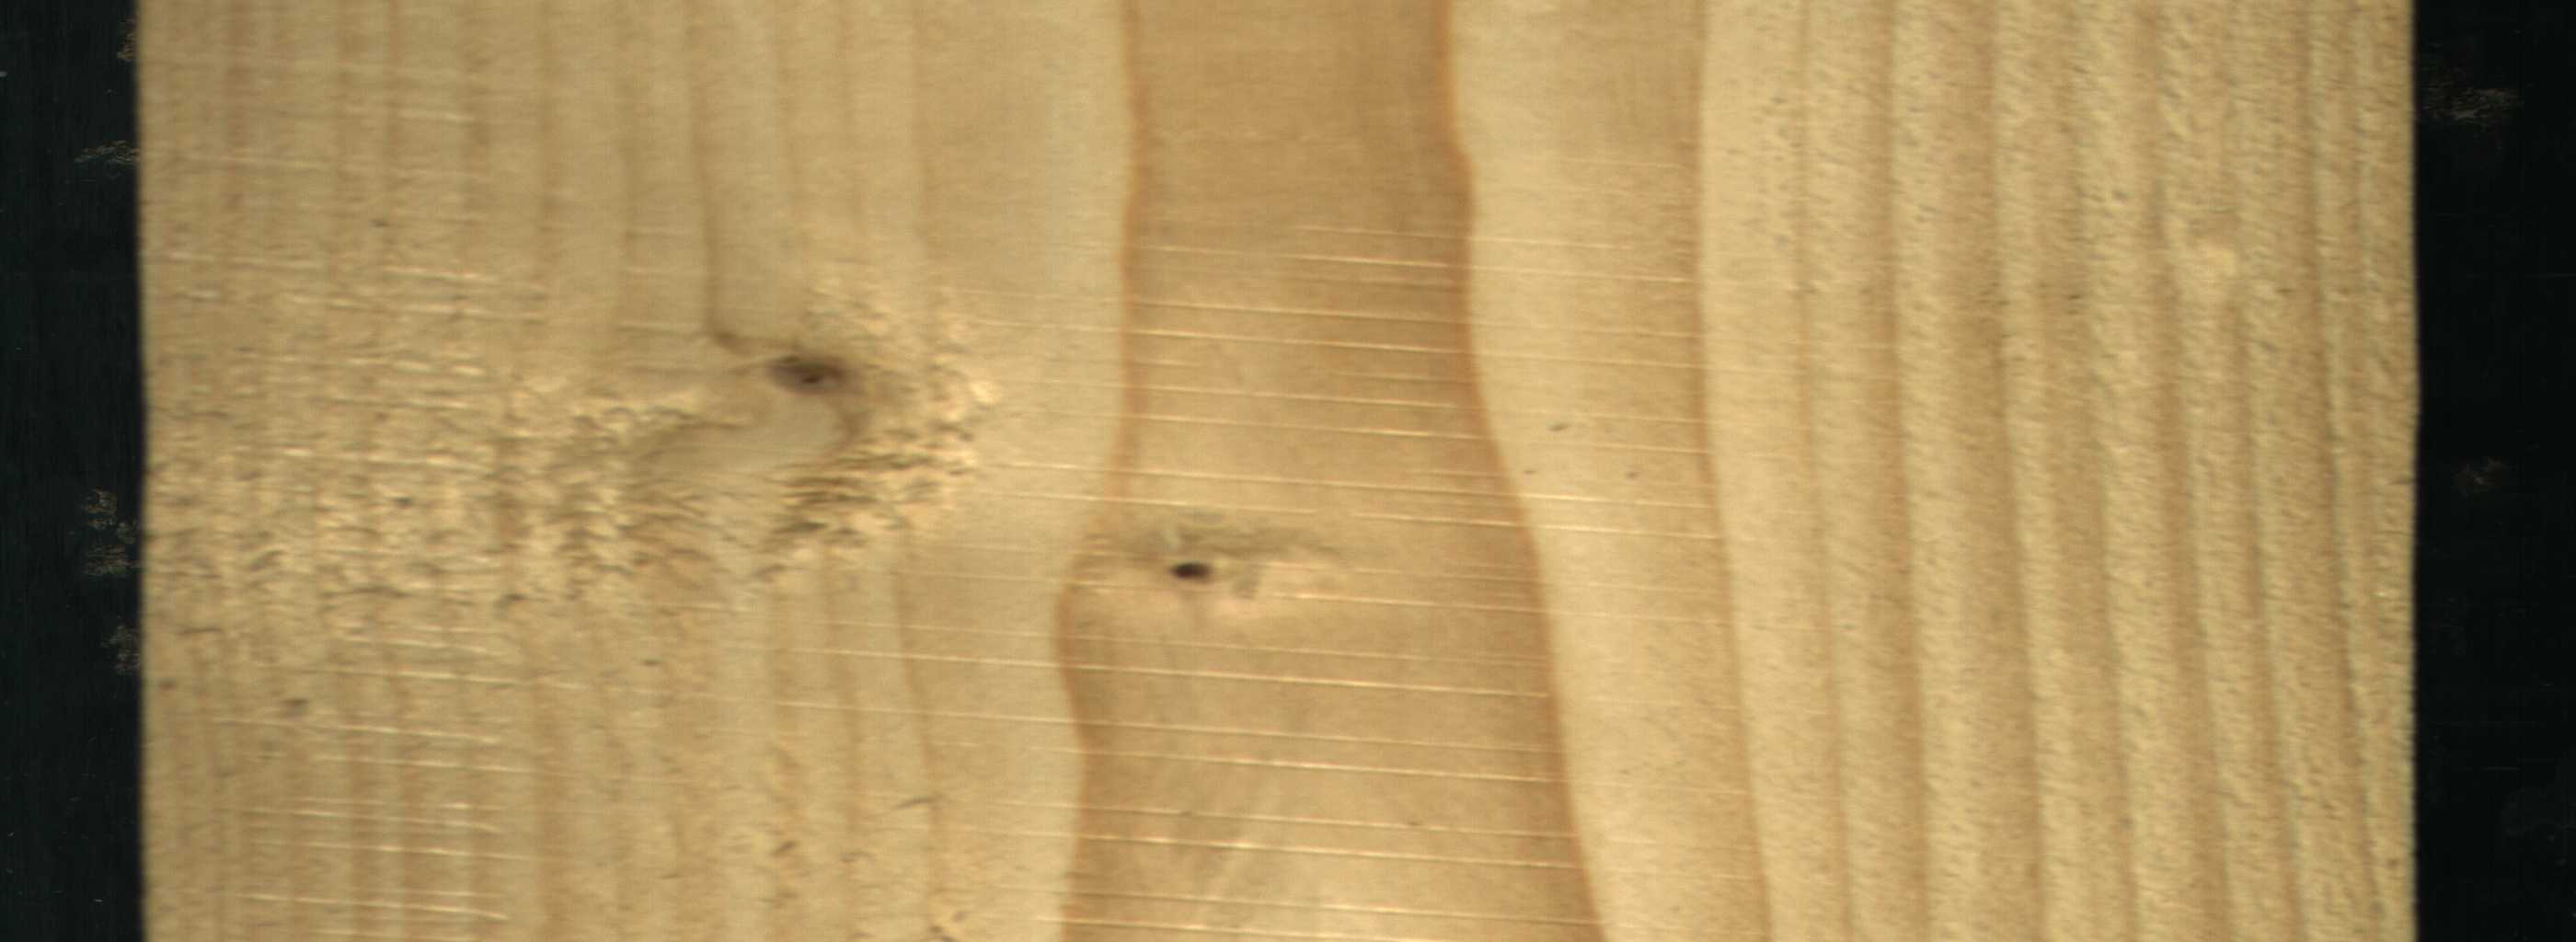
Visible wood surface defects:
Live_Knot
Live_Knot